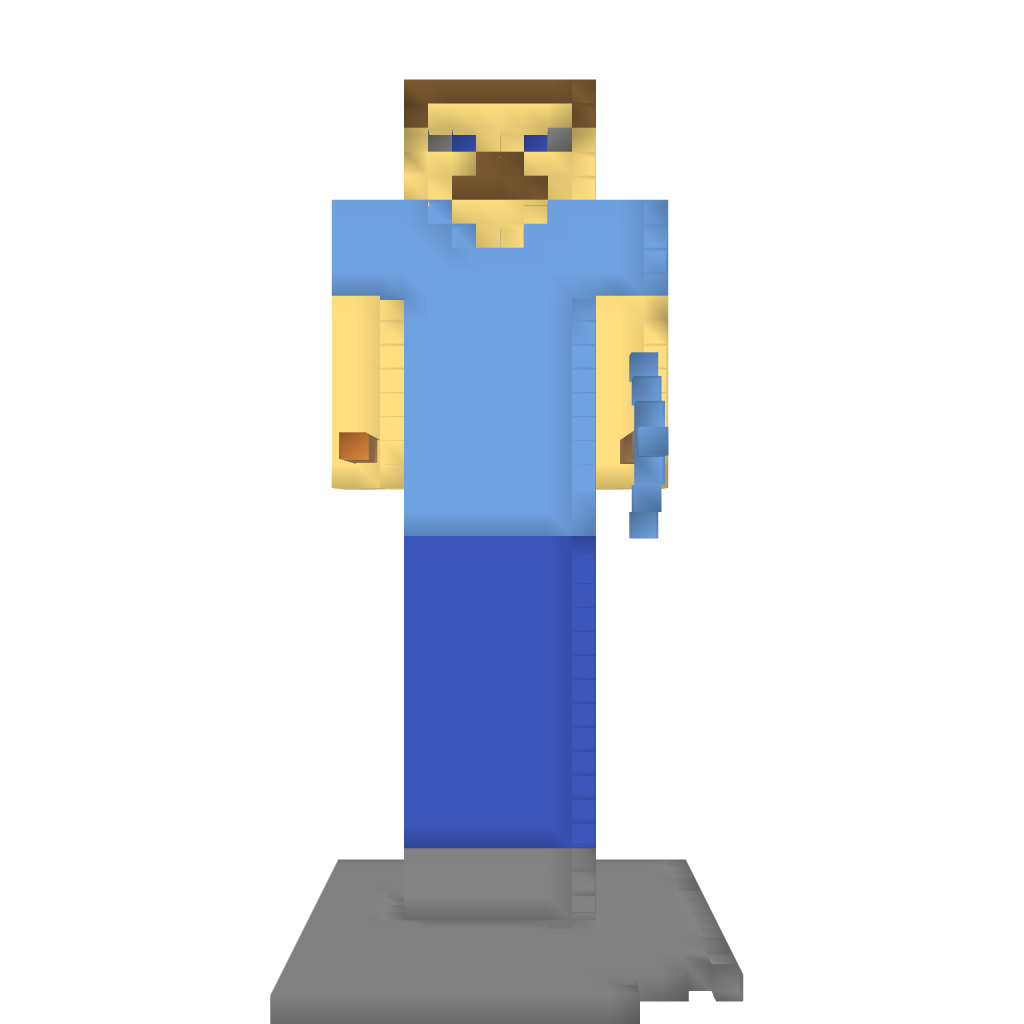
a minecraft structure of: Giant Steve bad low quality